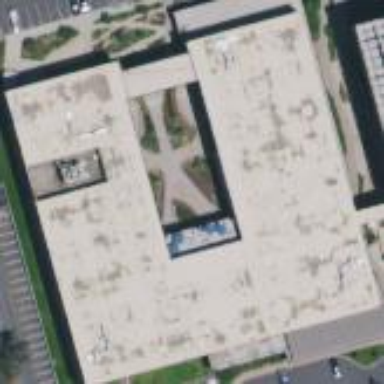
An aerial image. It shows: Industrial building.